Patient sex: M
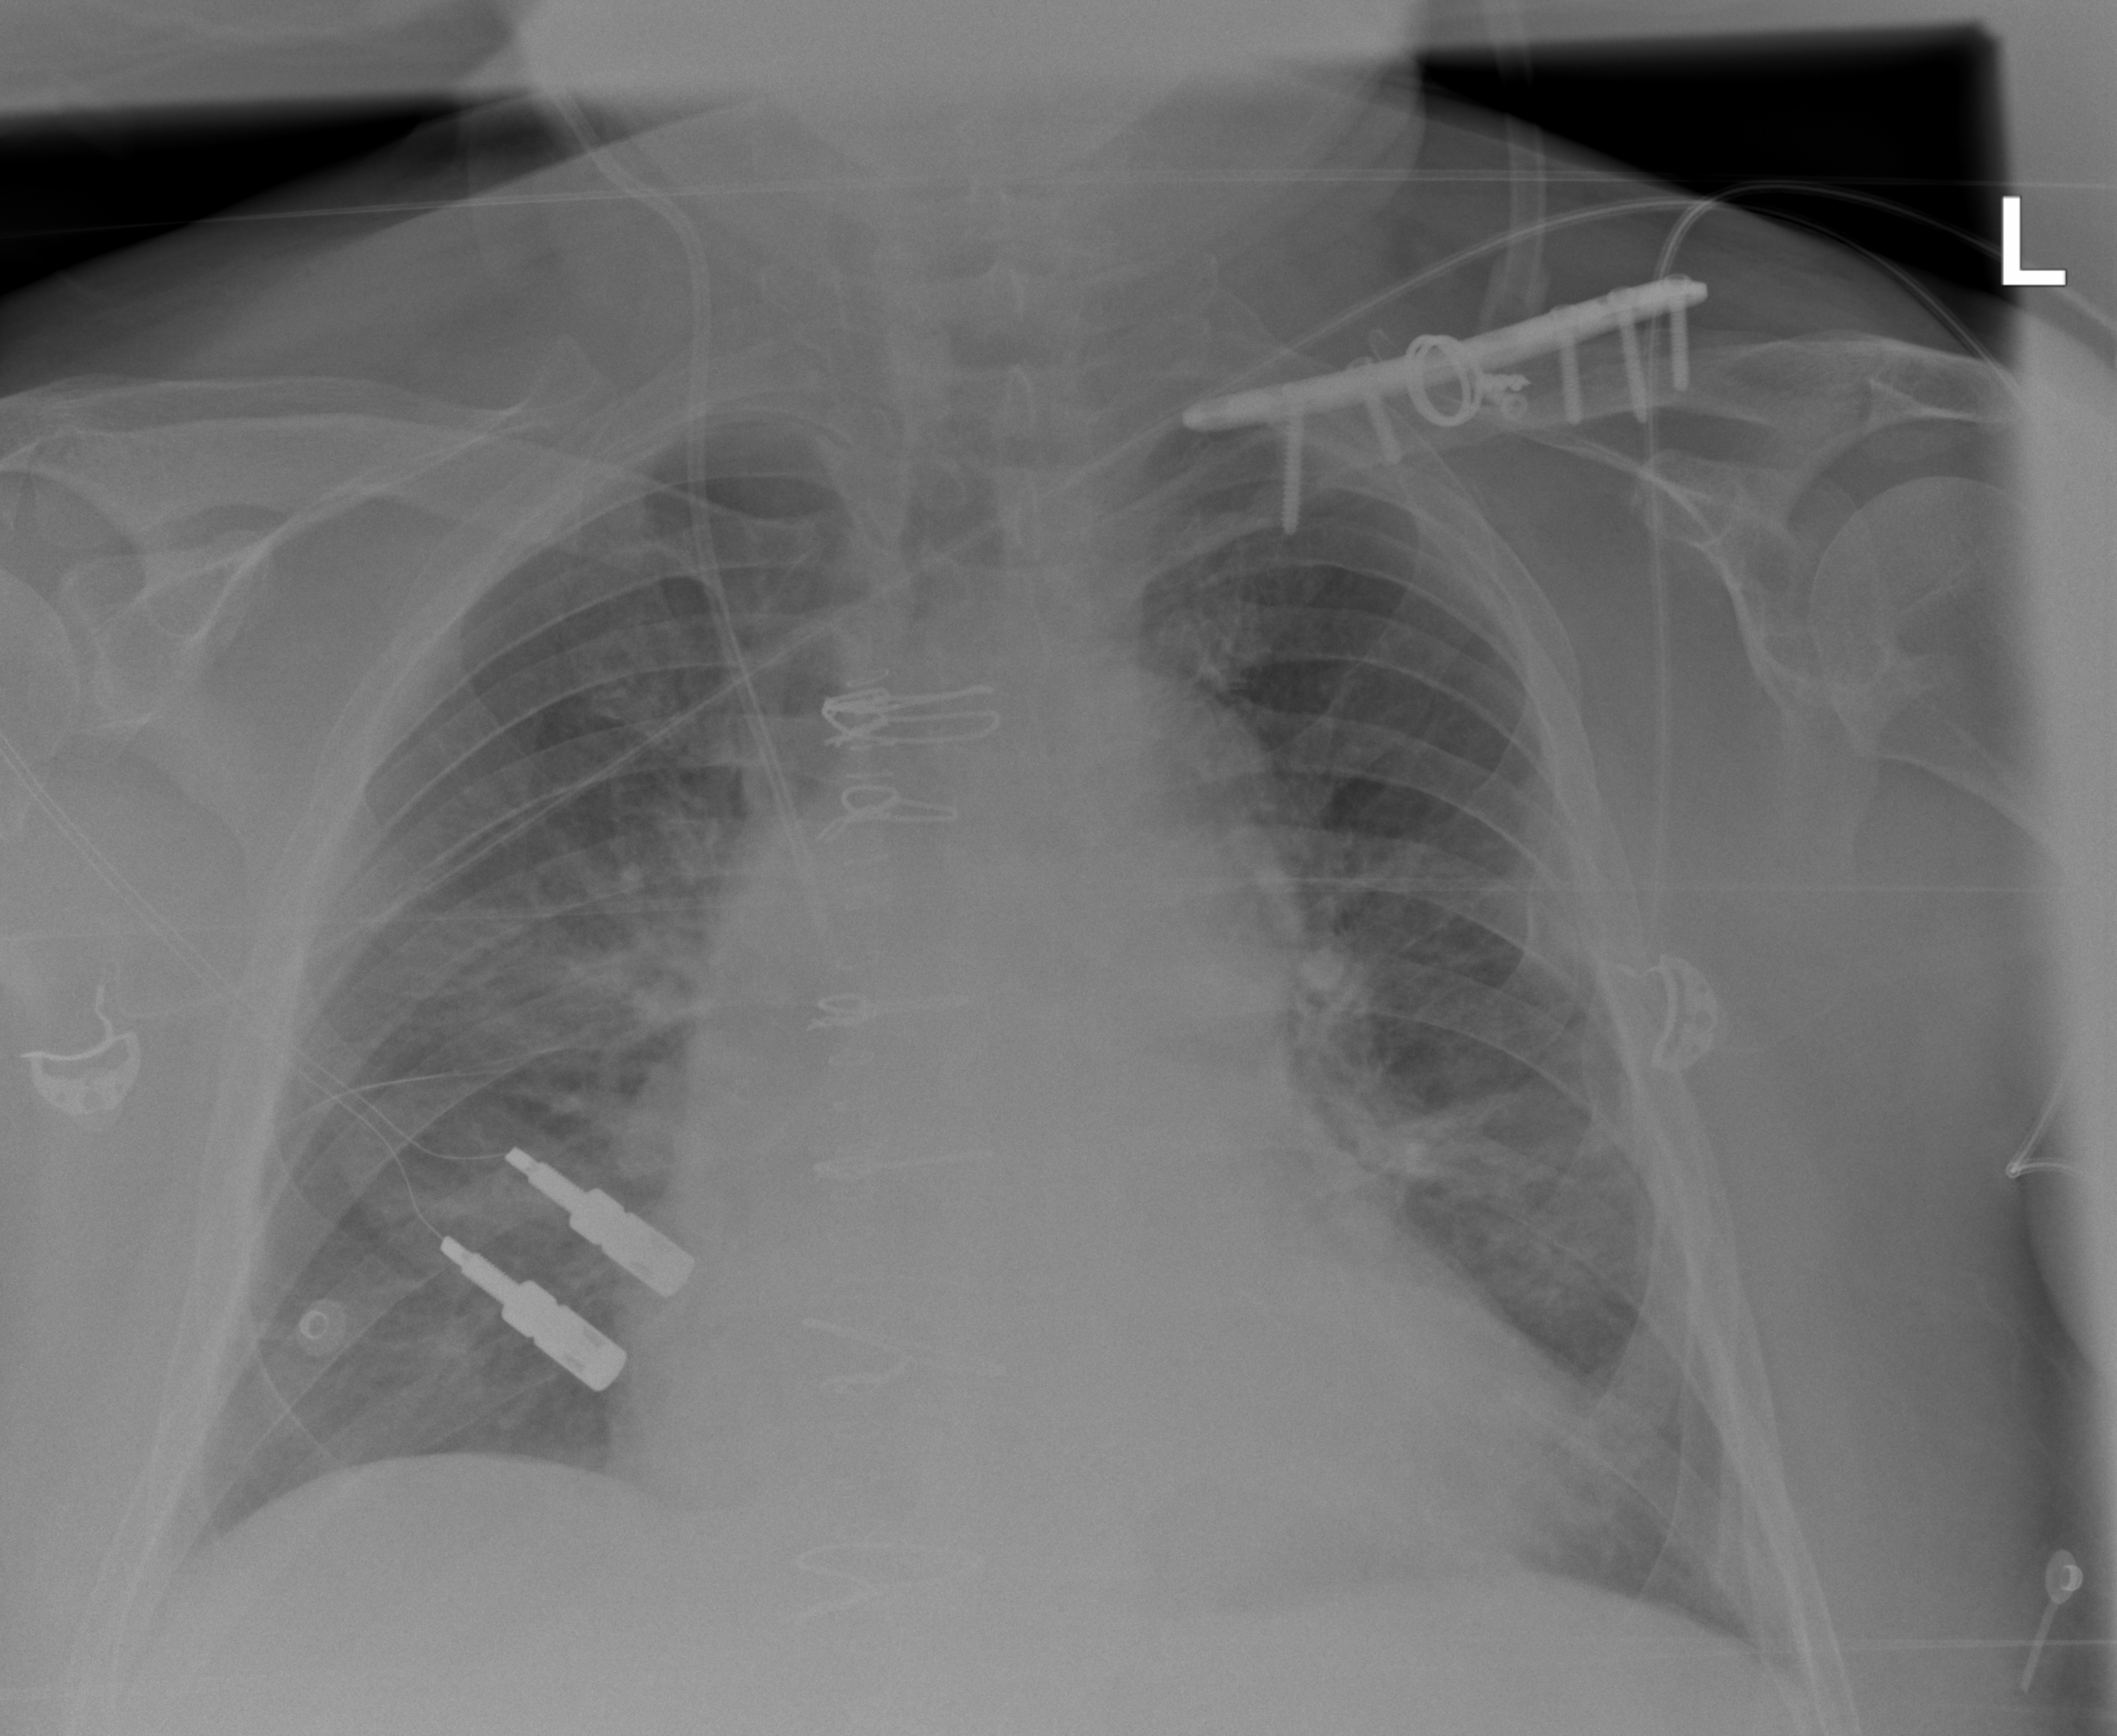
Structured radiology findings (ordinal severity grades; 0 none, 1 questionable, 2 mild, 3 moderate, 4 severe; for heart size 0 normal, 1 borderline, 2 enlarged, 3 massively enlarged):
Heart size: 2
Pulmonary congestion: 2
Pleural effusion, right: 1
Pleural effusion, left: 0
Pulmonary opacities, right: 0
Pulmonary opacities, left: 0
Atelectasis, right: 2
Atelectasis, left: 2